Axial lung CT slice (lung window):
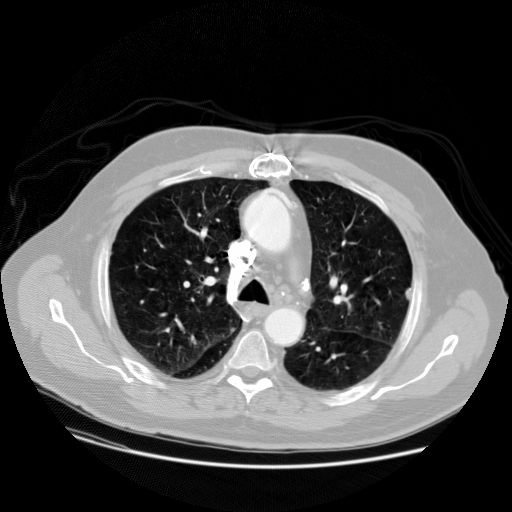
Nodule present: no